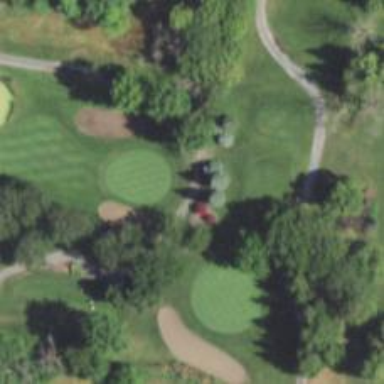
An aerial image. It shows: Service road used as golf cart path.